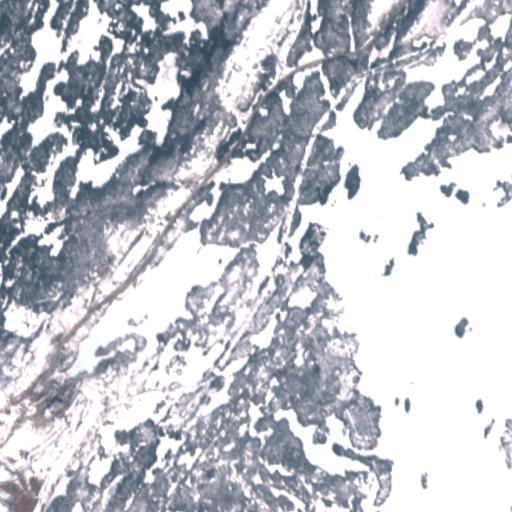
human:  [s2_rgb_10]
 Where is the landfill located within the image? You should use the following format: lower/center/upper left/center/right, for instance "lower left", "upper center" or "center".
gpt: The landfill is located in the lower left of the image.
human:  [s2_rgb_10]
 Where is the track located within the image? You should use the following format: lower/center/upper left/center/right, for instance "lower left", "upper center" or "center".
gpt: There is no track in the image.